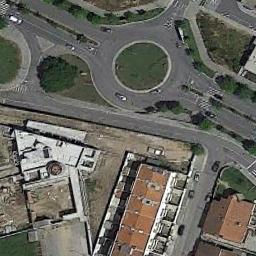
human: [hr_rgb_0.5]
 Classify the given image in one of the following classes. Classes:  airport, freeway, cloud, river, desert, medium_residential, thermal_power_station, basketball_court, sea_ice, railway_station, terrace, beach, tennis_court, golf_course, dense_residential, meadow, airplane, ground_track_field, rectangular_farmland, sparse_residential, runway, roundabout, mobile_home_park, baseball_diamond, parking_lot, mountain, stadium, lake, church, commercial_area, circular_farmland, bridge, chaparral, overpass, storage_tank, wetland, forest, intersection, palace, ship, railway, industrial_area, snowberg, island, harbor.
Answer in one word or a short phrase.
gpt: roundabout